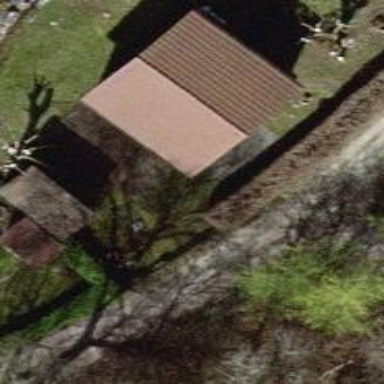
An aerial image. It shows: Simple house.